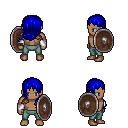
a pixel art fantasy rpg character, male body template, human, dark skin, leather shoulder armor, teal pants, blue left-swept hairstyle, white cloth bracers, shield, four views (front, back, left, right), 2x2 character sprite sheet, small pixel art, hard edges, no anti-aliasing